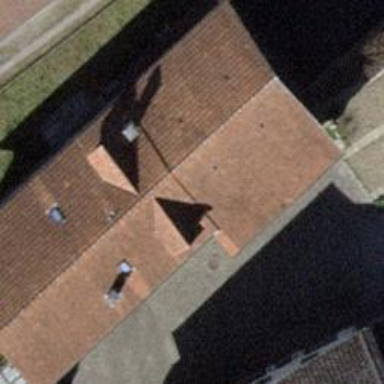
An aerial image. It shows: Farm building with gabled roof.